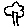
Label: tree